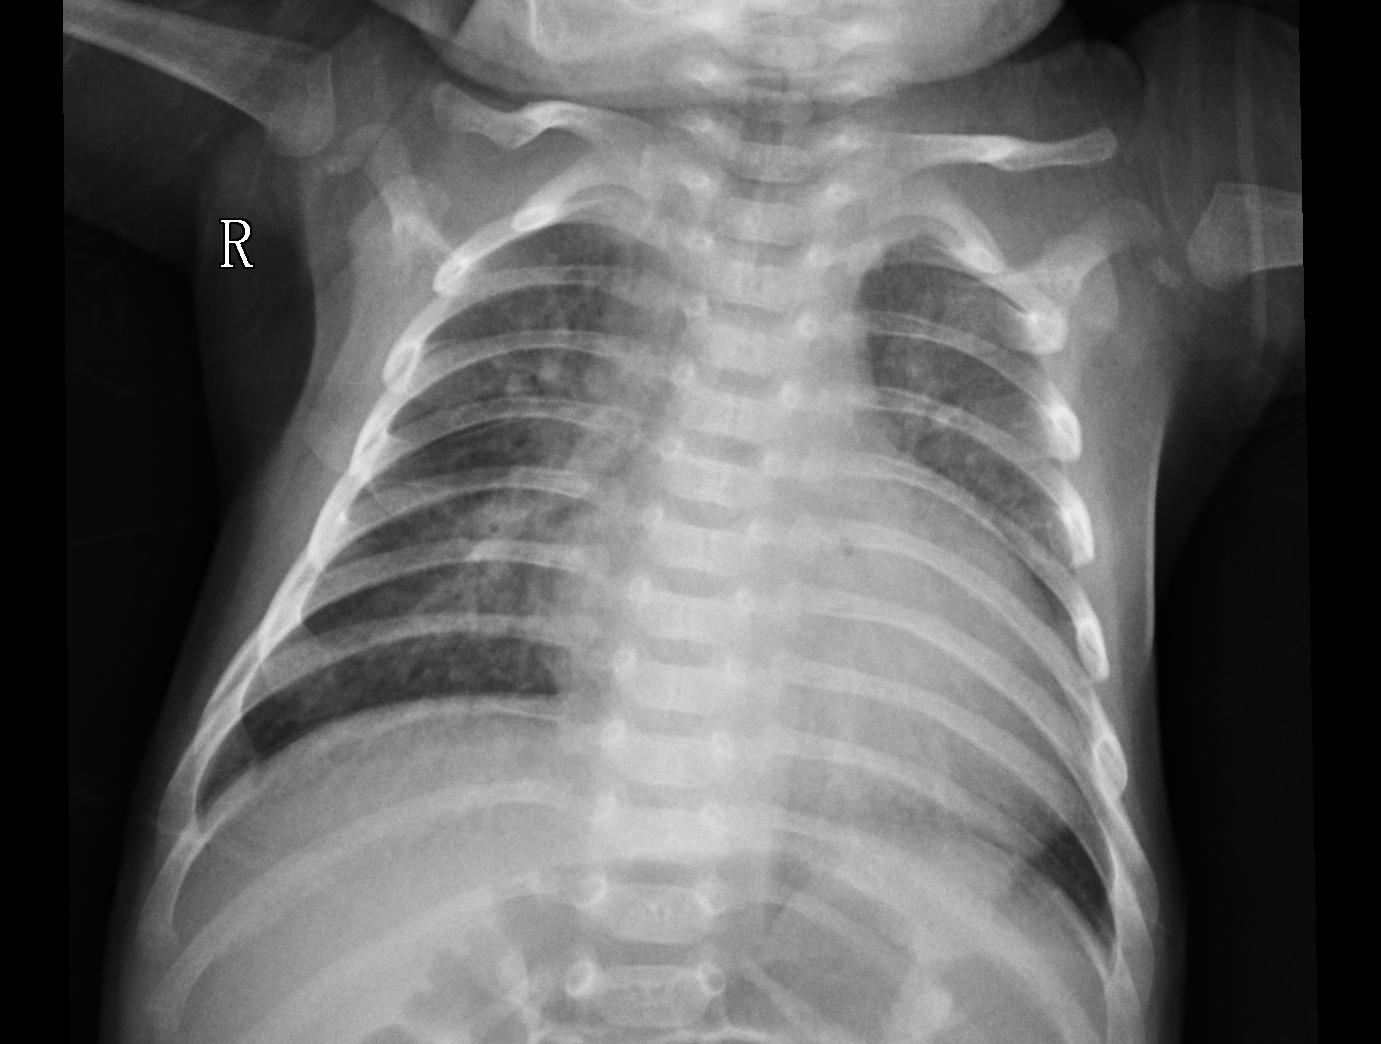
Diagnosis: PNEUMONIA